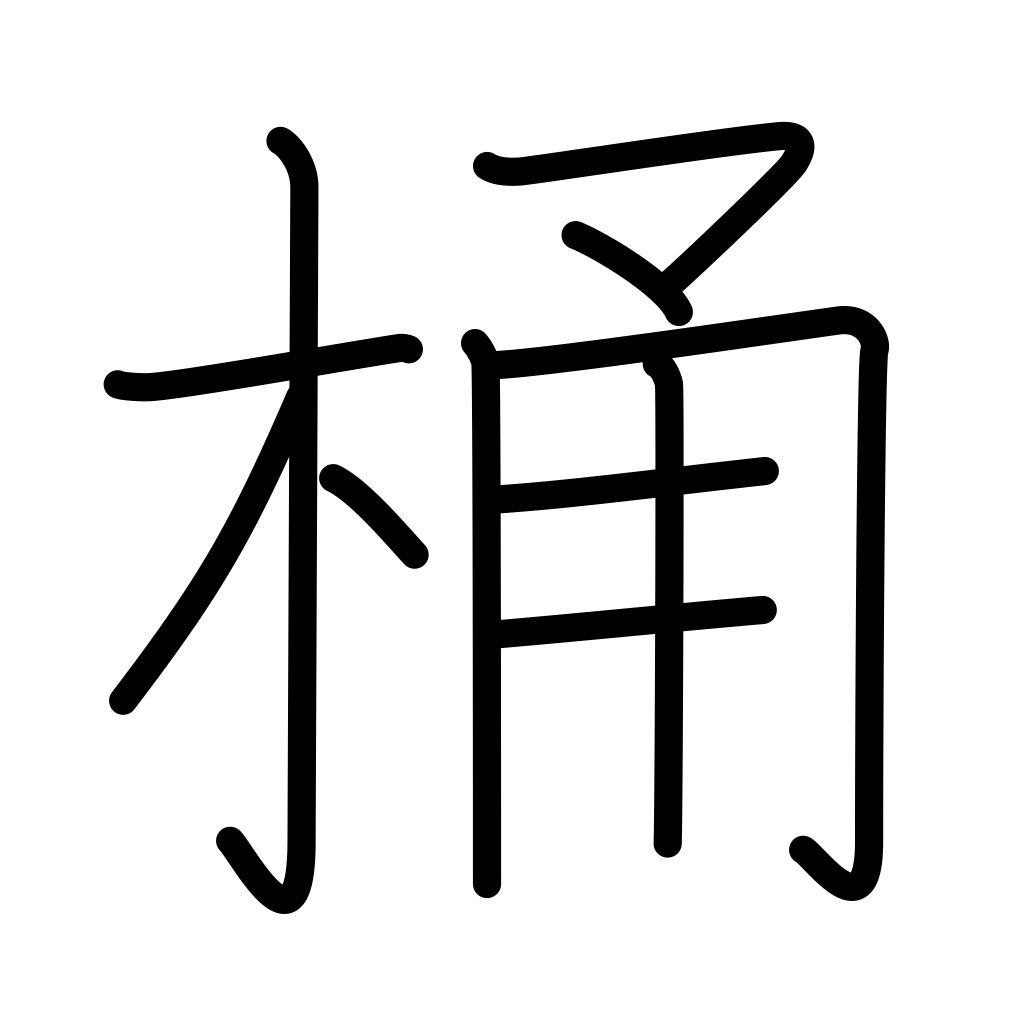
Meaning: tub, bucket